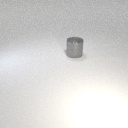
large gray metal cylinder